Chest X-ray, AP view. Patient: 57 years old, sex M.
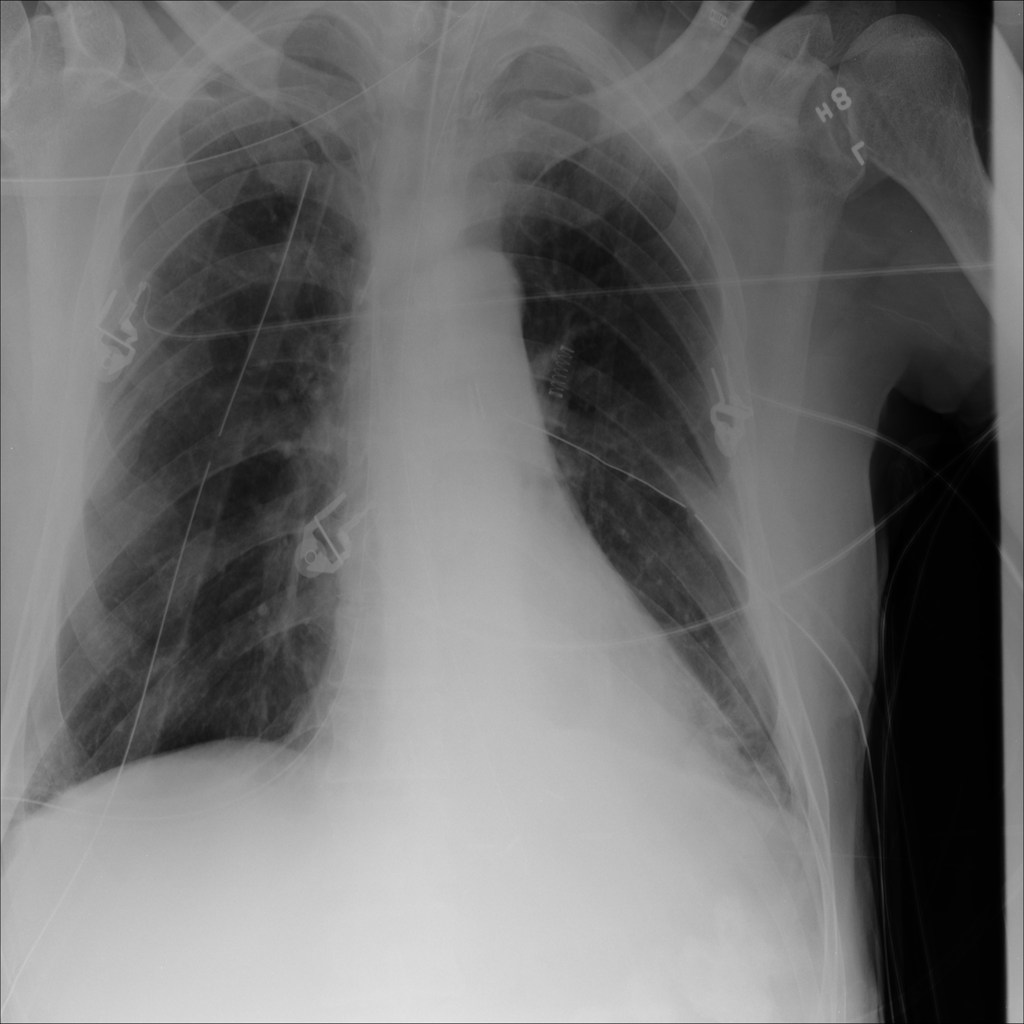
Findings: No Finding